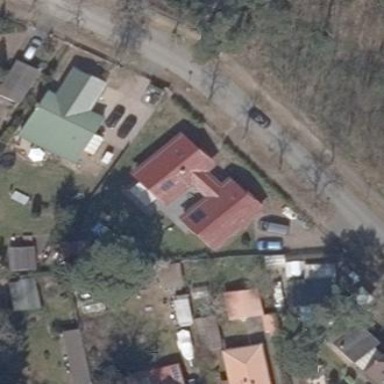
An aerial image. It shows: Building with gabled roof.